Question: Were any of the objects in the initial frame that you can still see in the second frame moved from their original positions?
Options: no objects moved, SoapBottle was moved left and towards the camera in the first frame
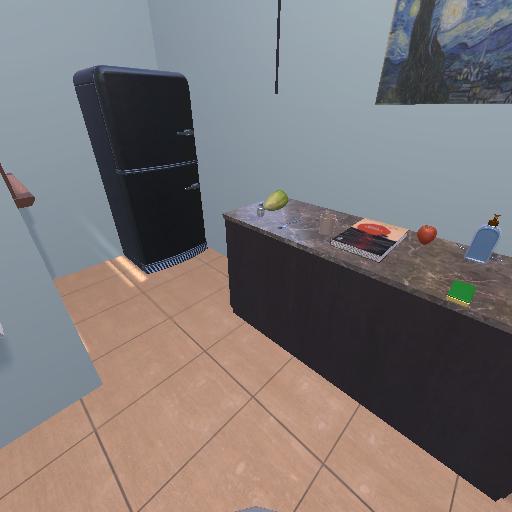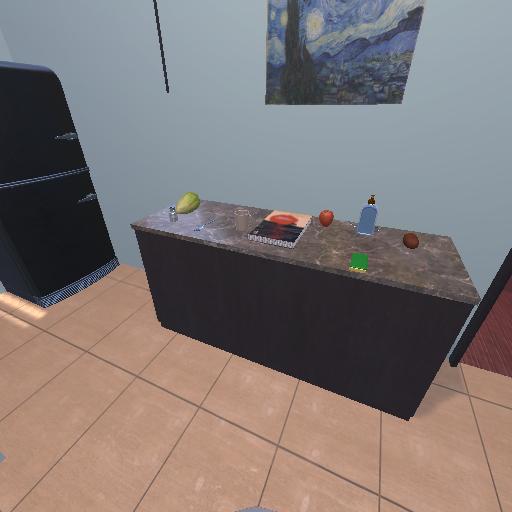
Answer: no objects moved